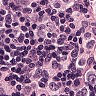
Metastatic tissue present: yes